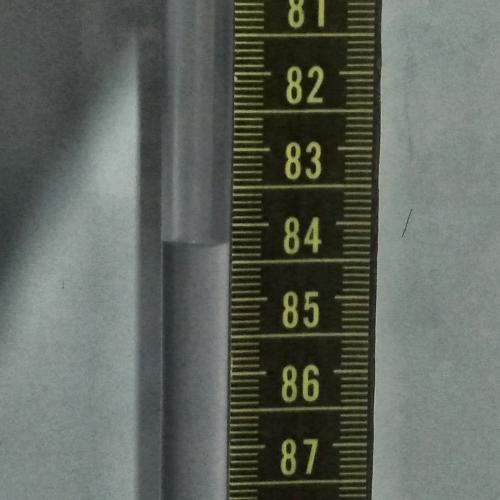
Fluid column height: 84.3 cm